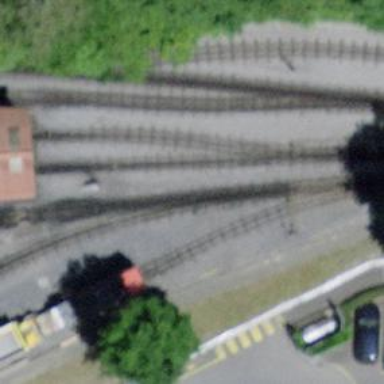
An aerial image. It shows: Single narrow-gauge railway track in service yard.